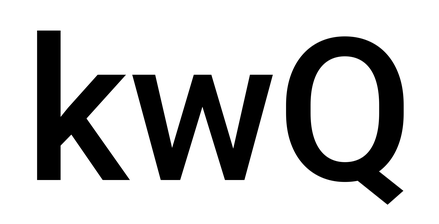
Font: Roboto_Medium